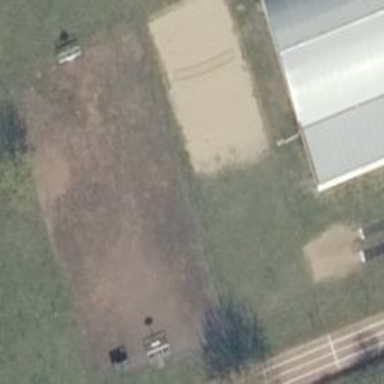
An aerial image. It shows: Beach volleyball pitch for leisure land activities.